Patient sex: M
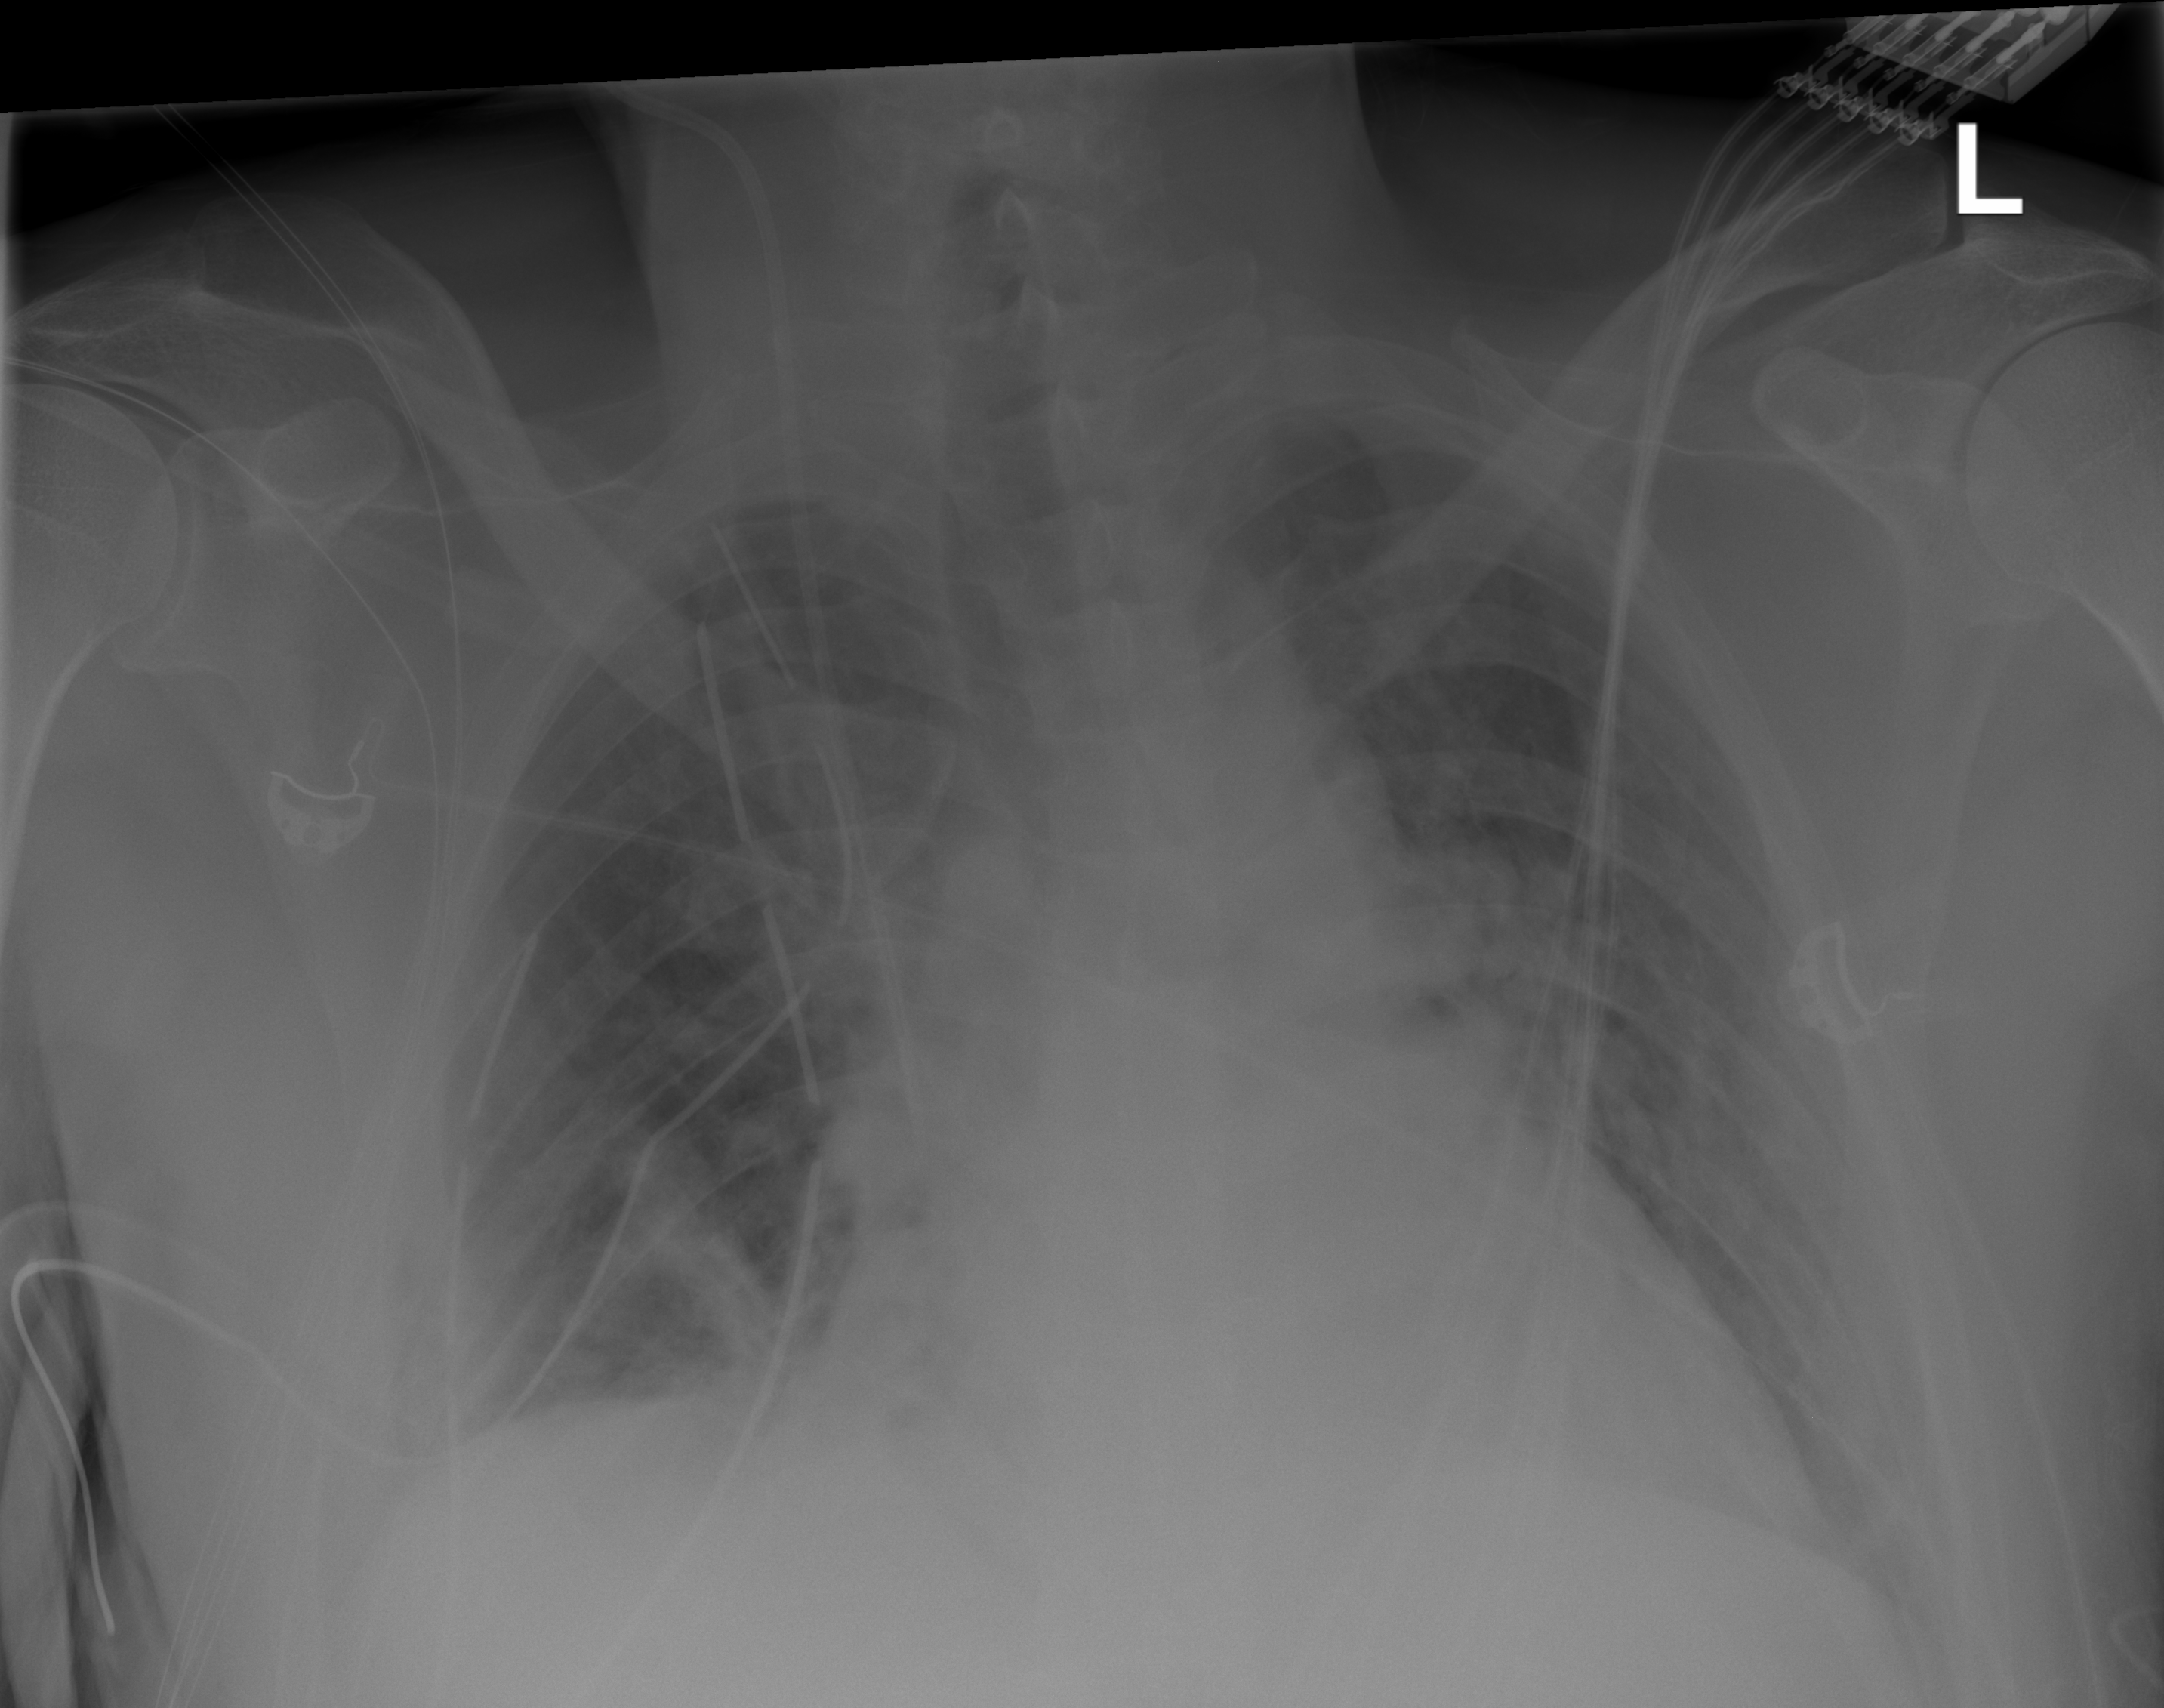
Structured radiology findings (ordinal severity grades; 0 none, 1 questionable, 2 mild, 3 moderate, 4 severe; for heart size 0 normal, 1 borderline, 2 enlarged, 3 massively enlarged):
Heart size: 2
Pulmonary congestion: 2
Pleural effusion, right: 0
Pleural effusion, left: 0
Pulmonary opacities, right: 2
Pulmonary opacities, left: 2
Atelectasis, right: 2
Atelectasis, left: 0